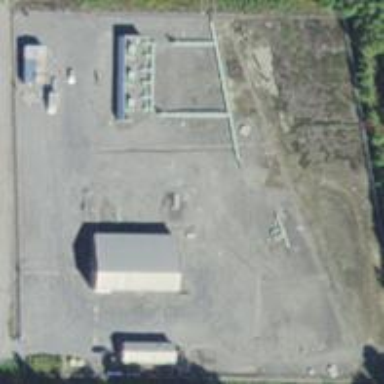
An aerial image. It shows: Industrial area primarily used for gas-related activities.